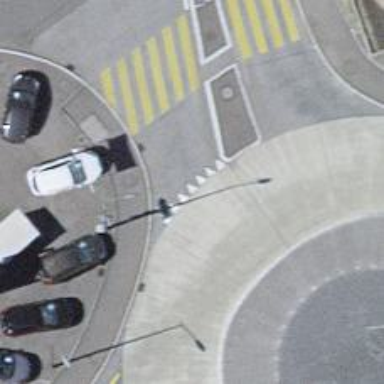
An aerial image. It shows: Road with "give way" sign.